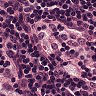
Metastatic tissue present: no